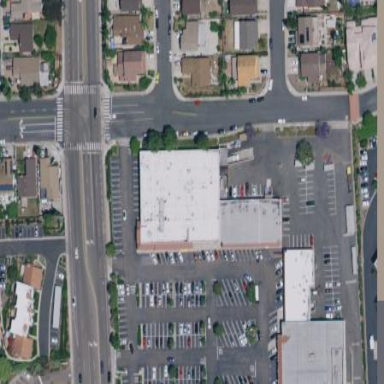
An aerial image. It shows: Commercial building.